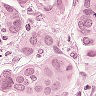
Metastatic tissue present: yes